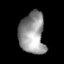
Tissue: lung
Cell type: Endothelial cells
Senescence score: 0.6047
Nuclear area (px): 1040
Mean DAPI intensity: 148.974